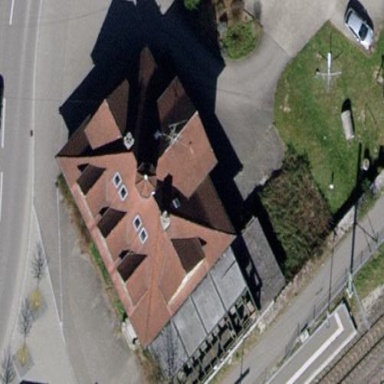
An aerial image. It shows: Beige building with hipped roof made of brown roof tiles oriented along its structure.